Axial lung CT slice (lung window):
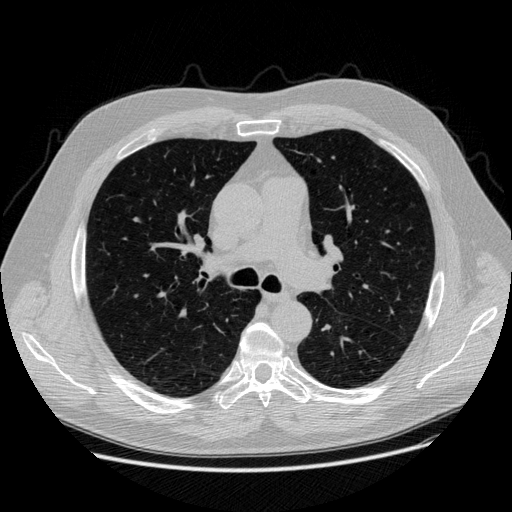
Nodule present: no